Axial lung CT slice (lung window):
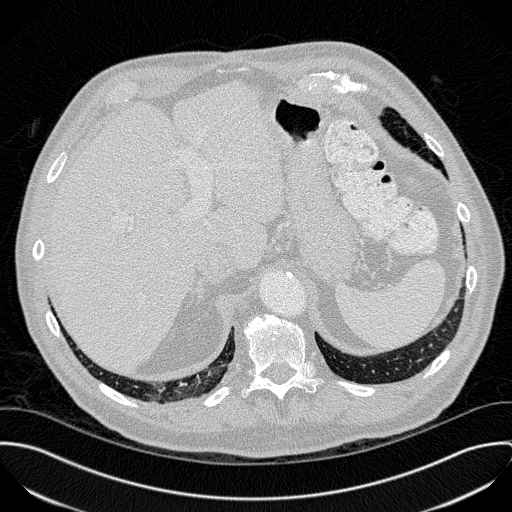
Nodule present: no